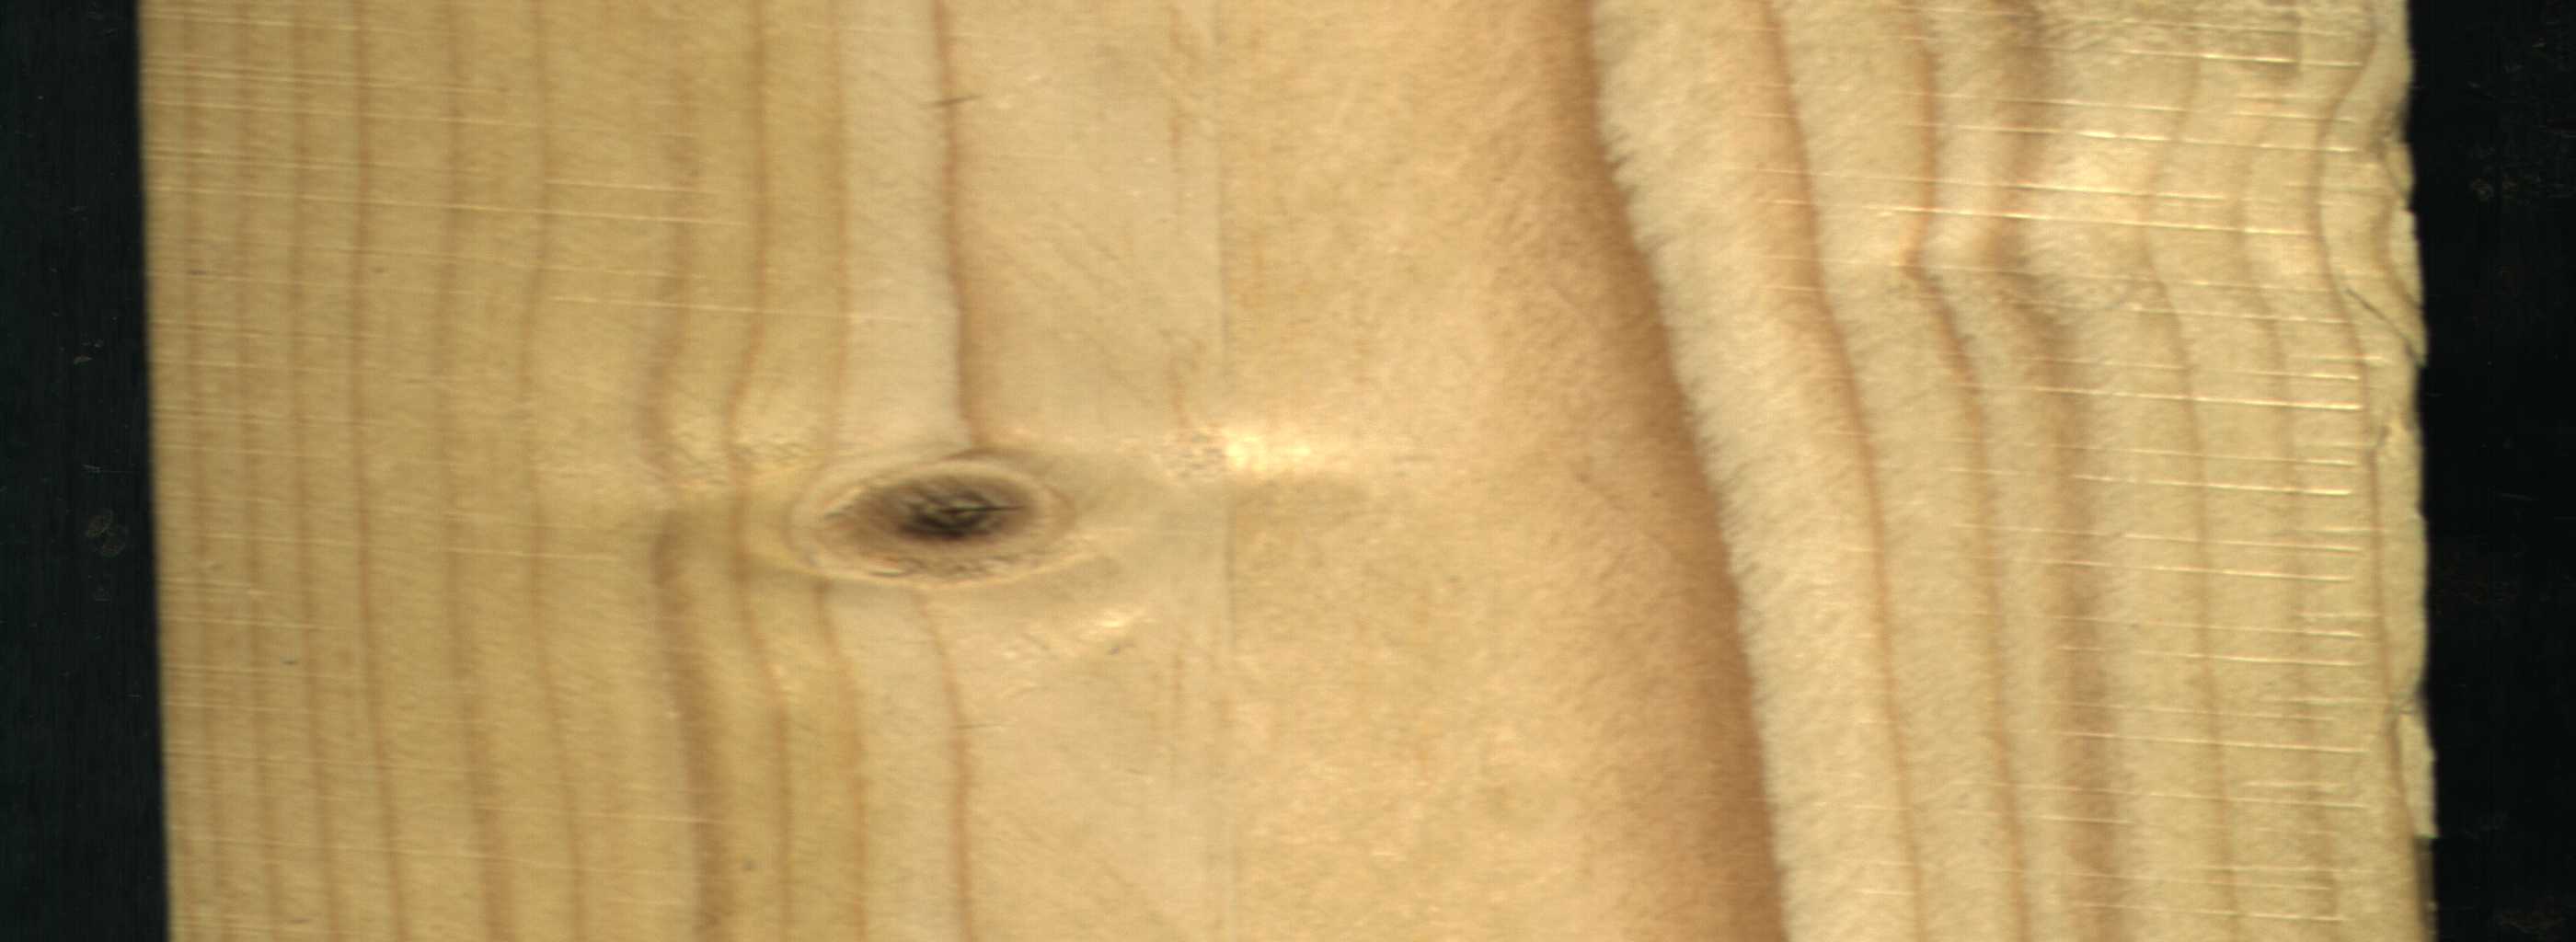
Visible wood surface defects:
Live_Knot